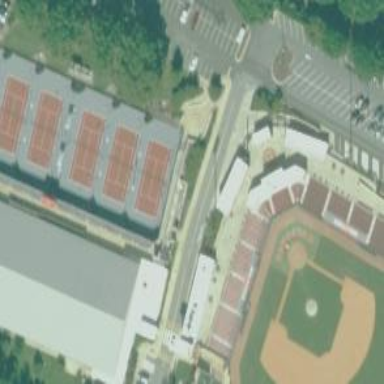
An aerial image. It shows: Commercial building used for tennis.